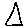
Label: triangle